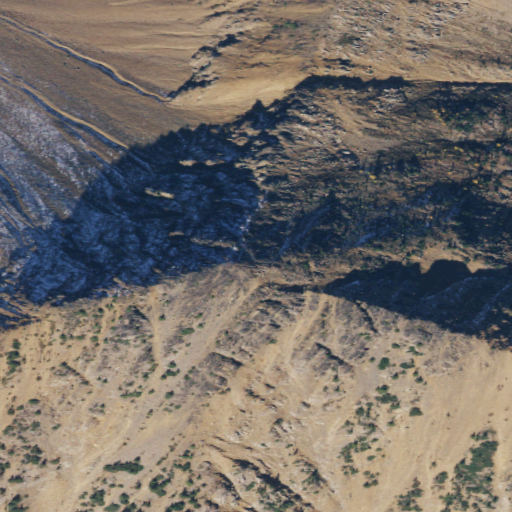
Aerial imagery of mountain in Washington named Soda Peak containing barren land, grassland, and shrub